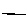
Label: line